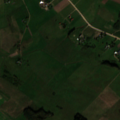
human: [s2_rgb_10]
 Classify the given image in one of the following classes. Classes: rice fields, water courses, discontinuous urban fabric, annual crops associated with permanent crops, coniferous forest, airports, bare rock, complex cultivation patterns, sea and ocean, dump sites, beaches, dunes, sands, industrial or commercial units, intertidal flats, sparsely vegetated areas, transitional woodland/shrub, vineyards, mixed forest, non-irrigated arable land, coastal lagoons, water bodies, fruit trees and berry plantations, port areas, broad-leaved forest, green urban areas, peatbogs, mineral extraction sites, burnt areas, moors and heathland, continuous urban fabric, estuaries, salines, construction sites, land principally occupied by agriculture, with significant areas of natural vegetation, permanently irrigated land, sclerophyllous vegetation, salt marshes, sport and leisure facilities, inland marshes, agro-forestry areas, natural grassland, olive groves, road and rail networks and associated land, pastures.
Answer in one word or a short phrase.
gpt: non-irrigated arable land, complex cultivation patterns